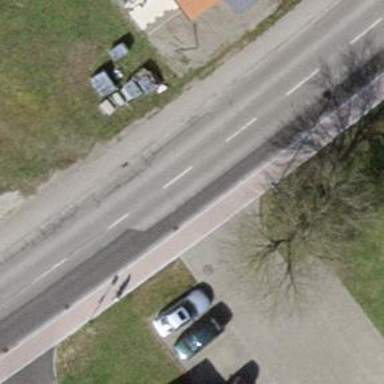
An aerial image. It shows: Parking aisle designated as service road.